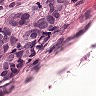
Metastatic tissue present: yes